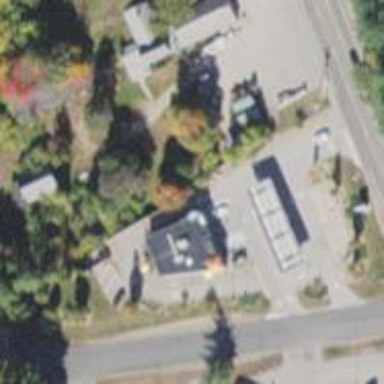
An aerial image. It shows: Convenience shop.